Field crop: maize
Growth stage: 1
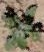
Species: chenopodium